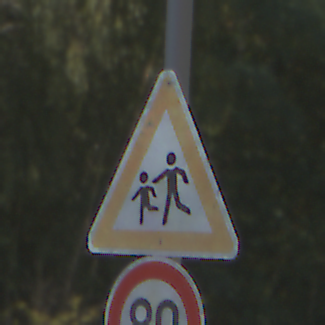
Verkehrszeichen: KinderRechts
Zusatzzeichen unten: Geschwindigkeit80
Umgebung: Outdoor, Nature
Tageszeit: Midday
Wetter: Clear
Licht: Natural
Jahreszeit: Summer
Kontrast: HighContrast